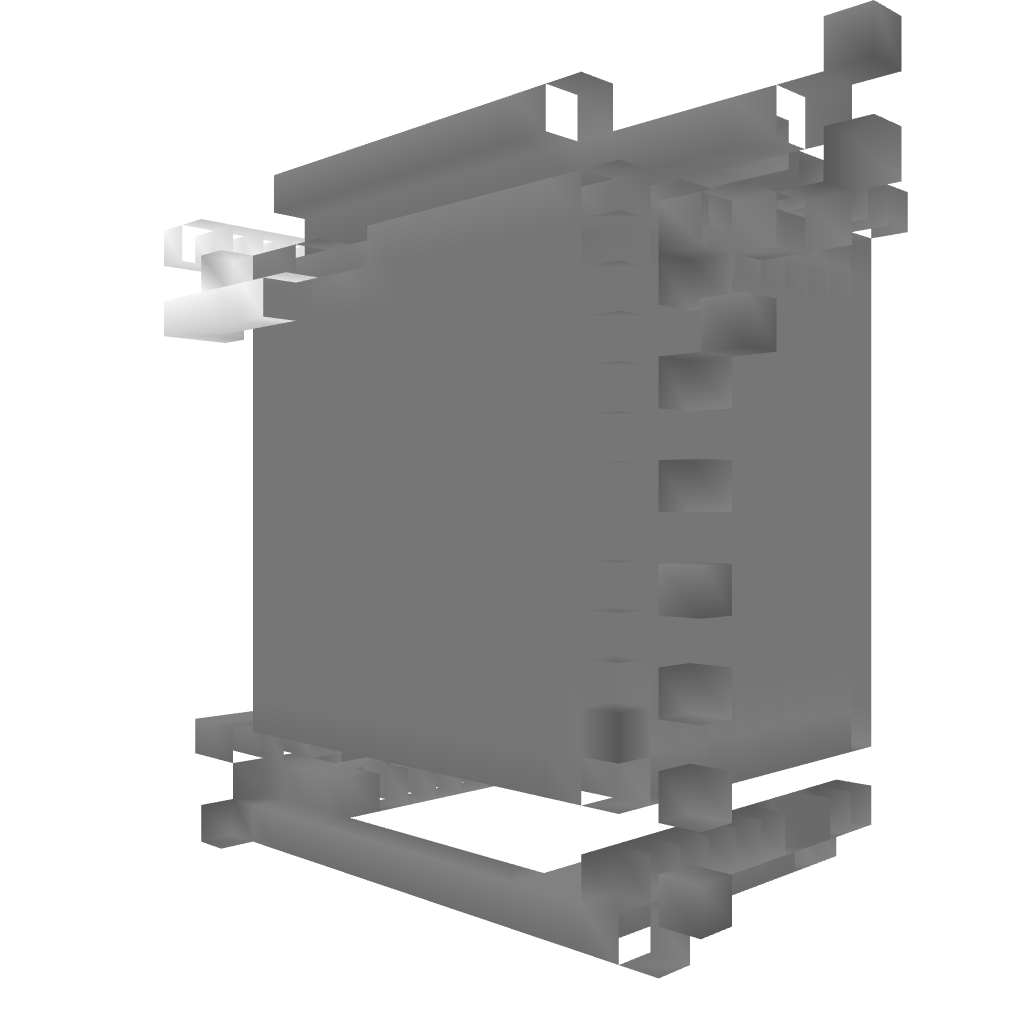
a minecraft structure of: Self Building Room bad low quality